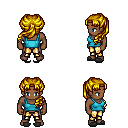
a pixel art fantasy rpg character, male body template, human, dark skin, teal pirate shirt, gold greaves, blonde princess hairstyle, gray slippers, four views (front, back, left, right), 2x2 character sprite sheet, small pixel art, hard edges, no anti-aliasing